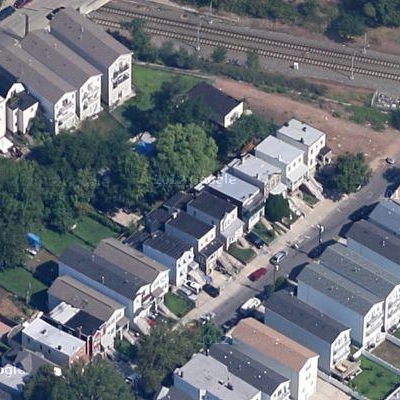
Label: Resident